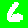
Digit: 6